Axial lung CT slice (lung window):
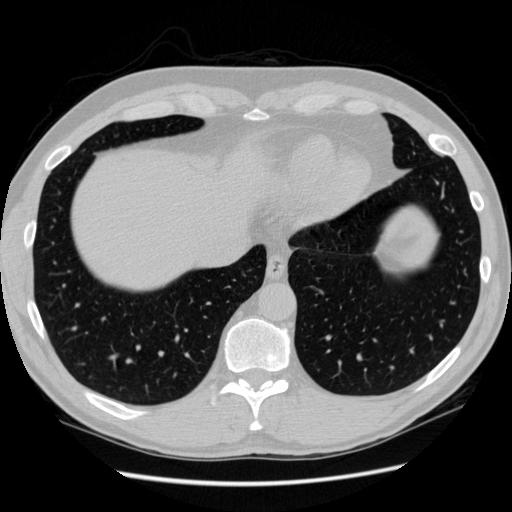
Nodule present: no